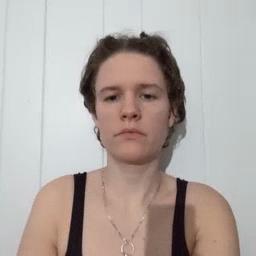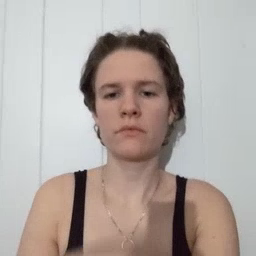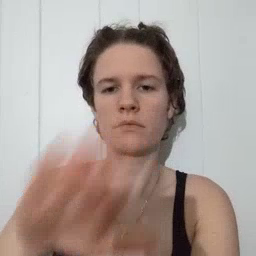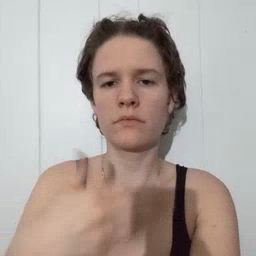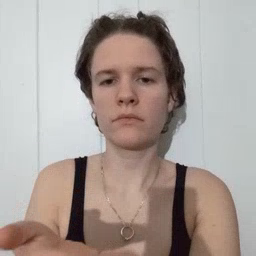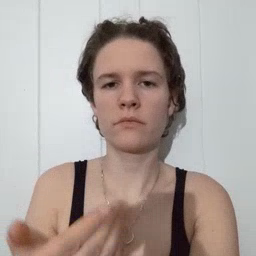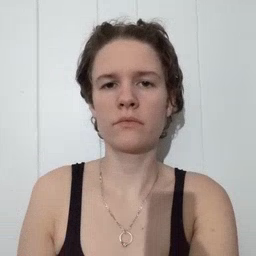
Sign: all